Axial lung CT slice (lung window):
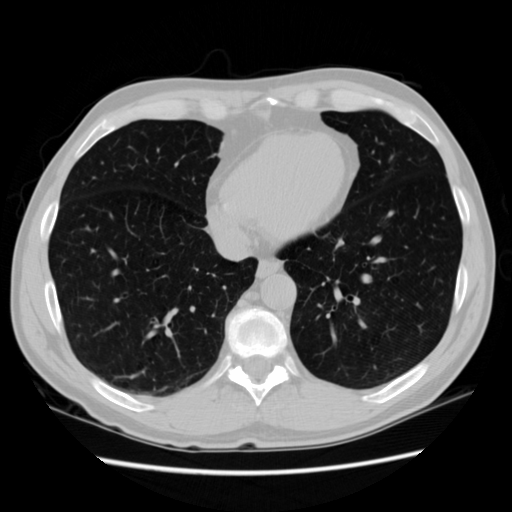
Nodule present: no